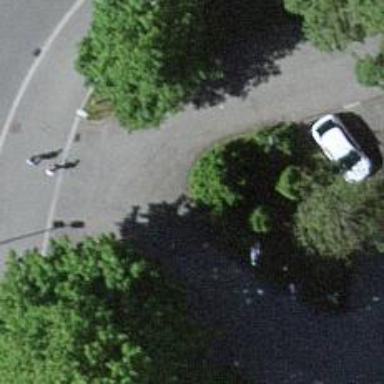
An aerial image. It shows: Parking aisle designated as service road.